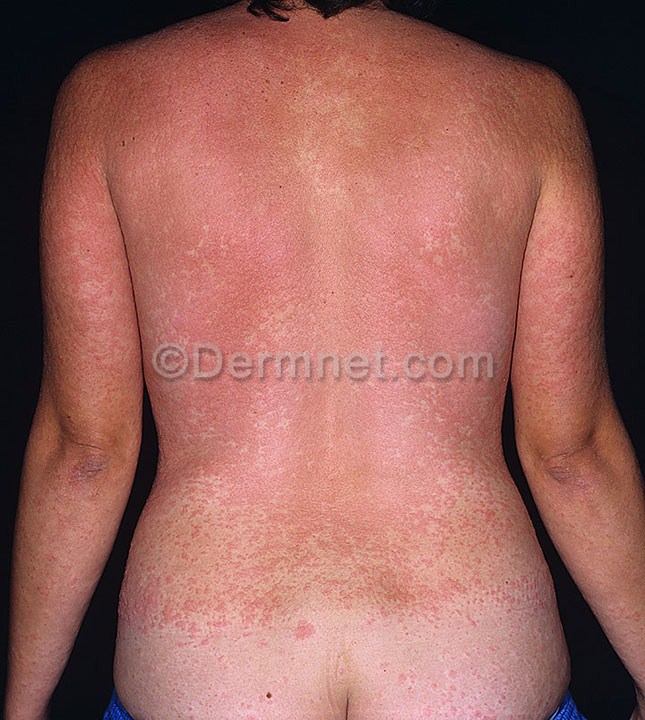
Disease: Urticaria Hives